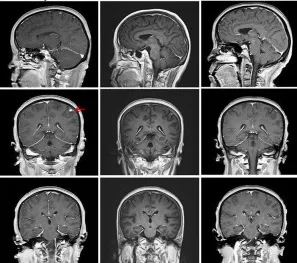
The tumor progression of the patient before and after treatment. (A, B) Representative lesions in the lung lobes according to computed tomography images at various points.
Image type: radiology (mri)